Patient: sex M, age 66
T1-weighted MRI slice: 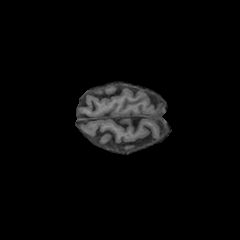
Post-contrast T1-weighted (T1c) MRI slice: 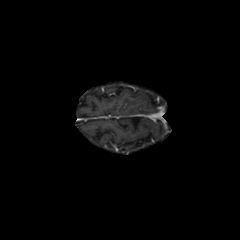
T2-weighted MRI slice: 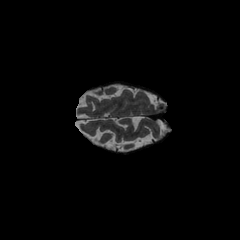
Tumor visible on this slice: no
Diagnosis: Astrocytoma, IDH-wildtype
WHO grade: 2